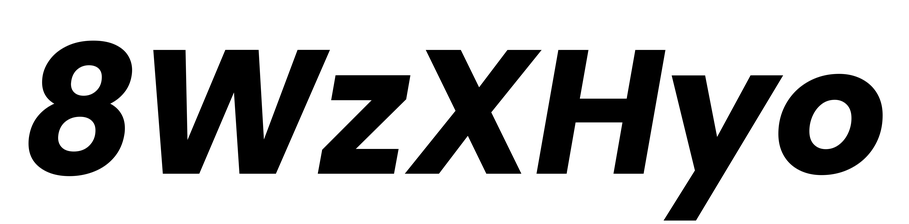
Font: Poppins-BoldItalic